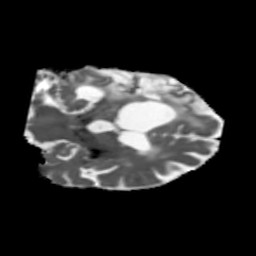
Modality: MD
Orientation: coronal
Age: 65
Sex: female
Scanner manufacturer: siemens
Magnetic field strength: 3 T
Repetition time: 5.47 s
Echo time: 0.0854 s